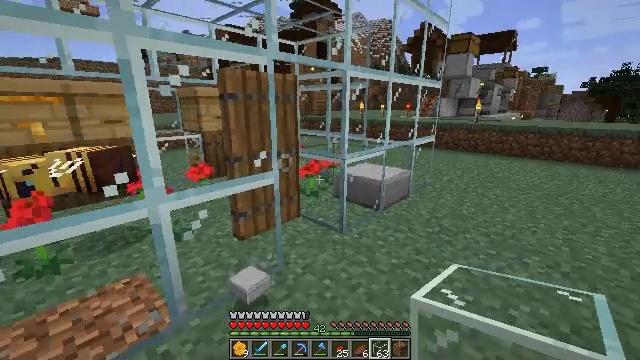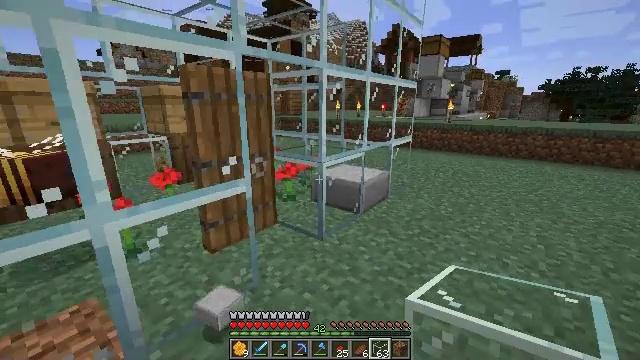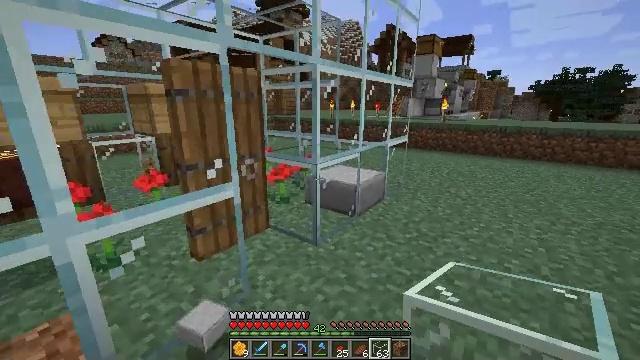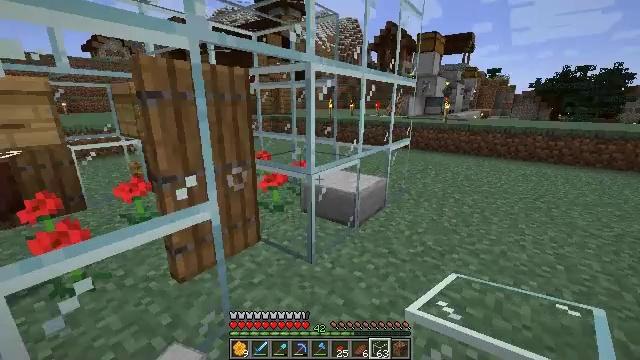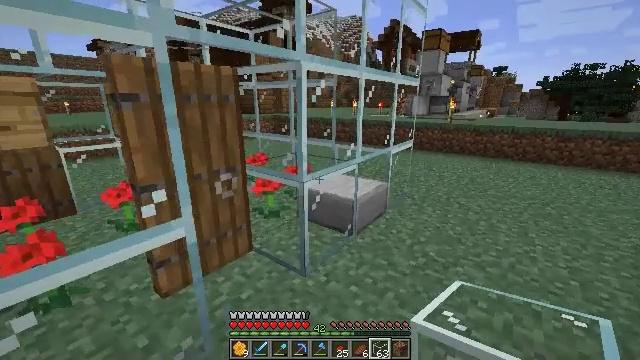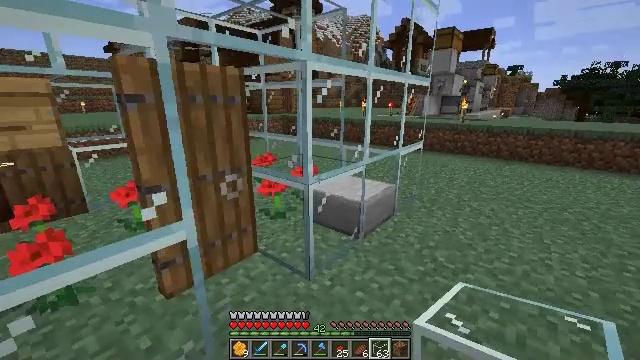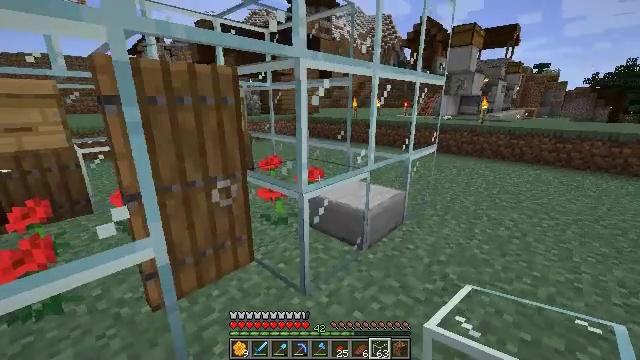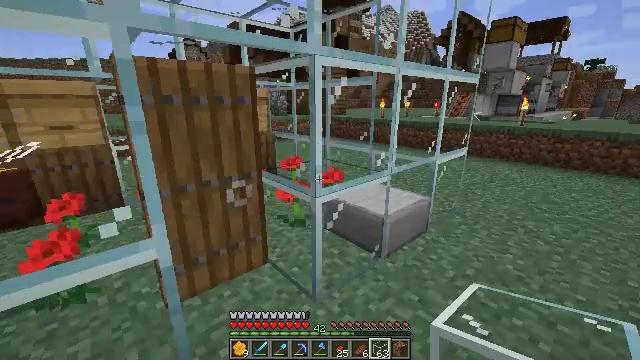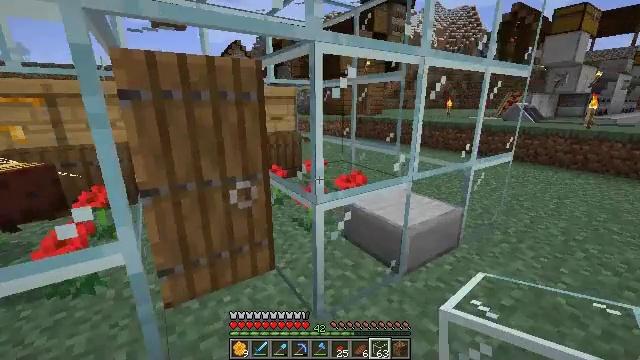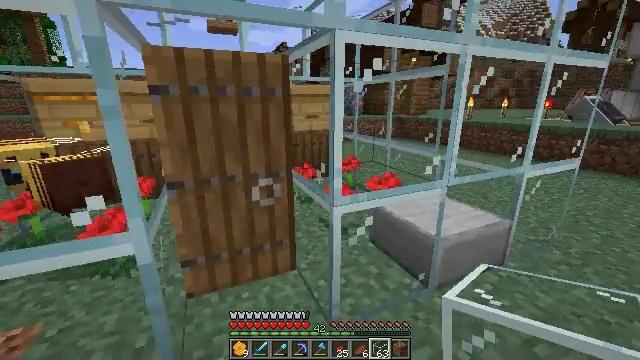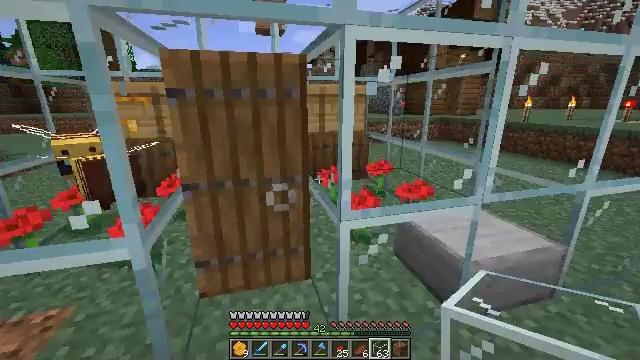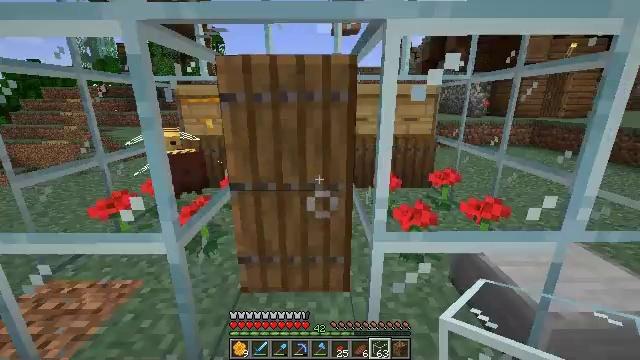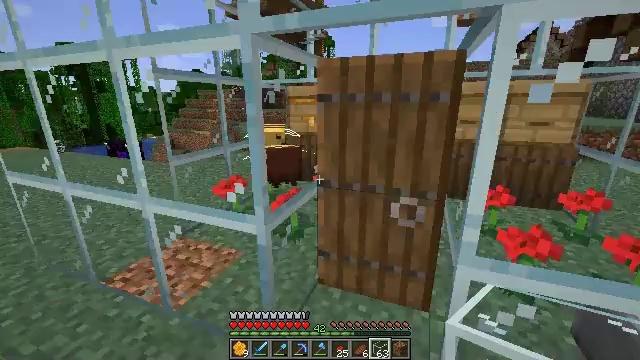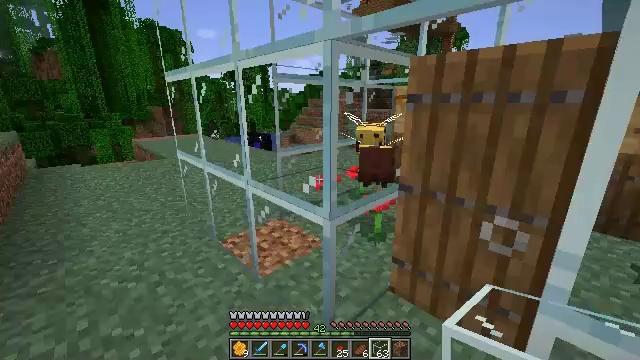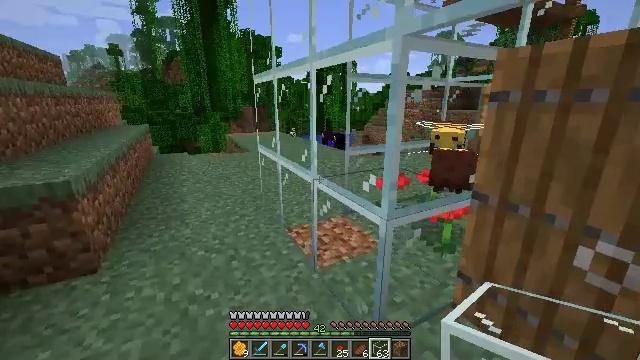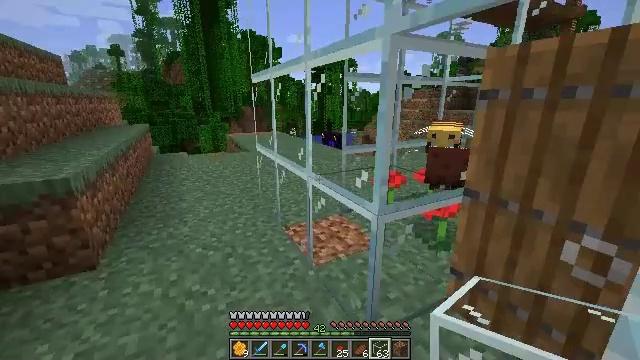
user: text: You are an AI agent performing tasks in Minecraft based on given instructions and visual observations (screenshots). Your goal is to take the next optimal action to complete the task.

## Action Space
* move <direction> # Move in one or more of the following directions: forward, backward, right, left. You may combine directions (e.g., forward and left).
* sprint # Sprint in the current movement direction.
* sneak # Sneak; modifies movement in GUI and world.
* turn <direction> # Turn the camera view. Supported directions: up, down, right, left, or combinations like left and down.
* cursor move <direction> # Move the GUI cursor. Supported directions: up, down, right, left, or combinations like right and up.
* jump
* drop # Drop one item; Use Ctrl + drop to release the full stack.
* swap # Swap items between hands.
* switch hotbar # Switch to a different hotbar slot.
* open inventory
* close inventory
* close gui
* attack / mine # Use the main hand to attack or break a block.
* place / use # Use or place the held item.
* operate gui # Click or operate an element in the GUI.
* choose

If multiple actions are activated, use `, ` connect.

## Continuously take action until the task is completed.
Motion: motion action
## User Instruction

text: Break the smooth stone slab to reuse it.
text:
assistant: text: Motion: move forward, turn right
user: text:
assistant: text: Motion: move forward, turn right
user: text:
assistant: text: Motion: move forward and move right
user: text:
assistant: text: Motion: move forward and move right
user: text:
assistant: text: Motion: move forward and move right, turn left
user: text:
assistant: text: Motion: move forward and move right, turn left
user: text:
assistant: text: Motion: move forward and move right, turn left
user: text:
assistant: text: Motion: move forward and move right, turn left
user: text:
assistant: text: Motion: move forward and move right, turn left
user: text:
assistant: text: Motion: move forward and move right, turn left
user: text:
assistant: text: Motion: move forward and move right, turn left
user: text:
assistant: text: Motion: move right, turn left
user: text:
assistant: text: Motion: turn left
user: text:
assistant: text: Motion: turn left
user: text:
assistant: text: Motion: no_op
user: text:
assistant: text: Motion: no_op
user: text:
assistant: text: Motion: turn right
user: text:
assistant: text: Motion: turn right
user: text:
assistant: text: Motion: turn right
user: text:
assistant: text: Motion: move left, turn right and down
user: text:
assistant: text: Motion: move left, turn right and down
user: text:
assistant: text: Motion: move left, turn right and down
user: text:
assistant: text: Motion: turn right and down
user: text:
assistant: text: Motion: turn right and down
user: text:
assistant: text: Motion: turn right and down
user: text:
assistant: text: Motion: turn right
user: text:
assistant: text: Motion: turn right
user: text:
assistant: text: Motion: no_op
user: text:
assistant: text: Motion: no_op
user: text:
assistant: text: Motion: move right